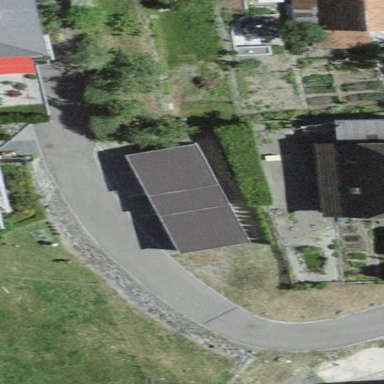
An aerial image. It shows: View of roof of building.